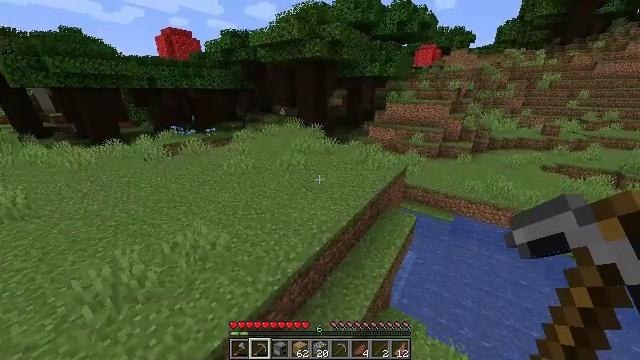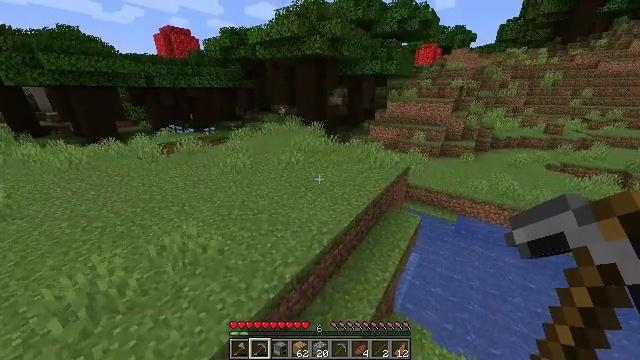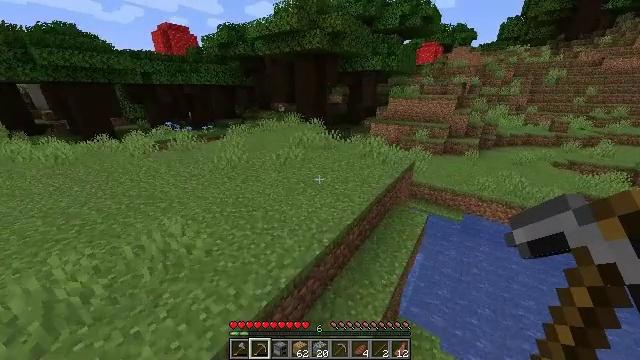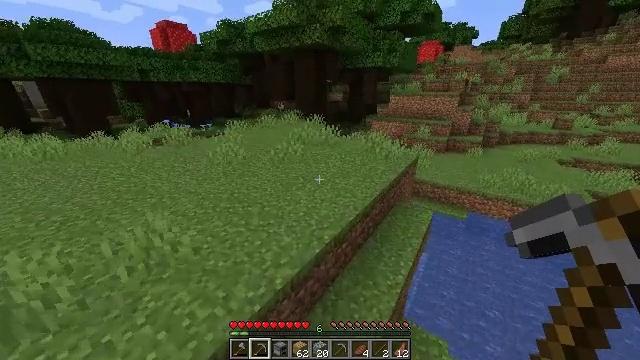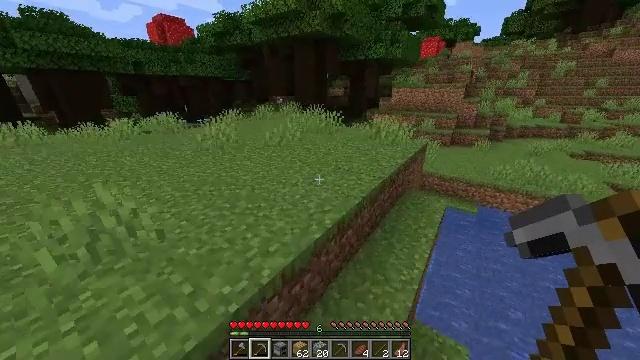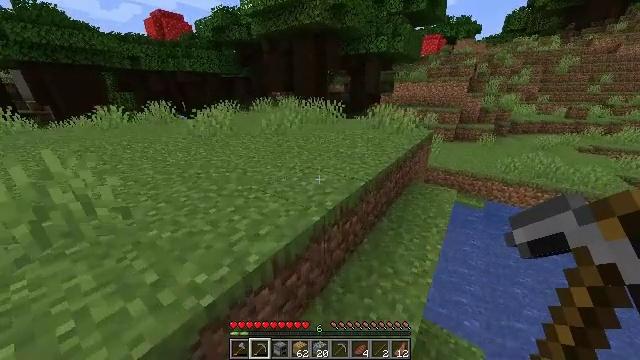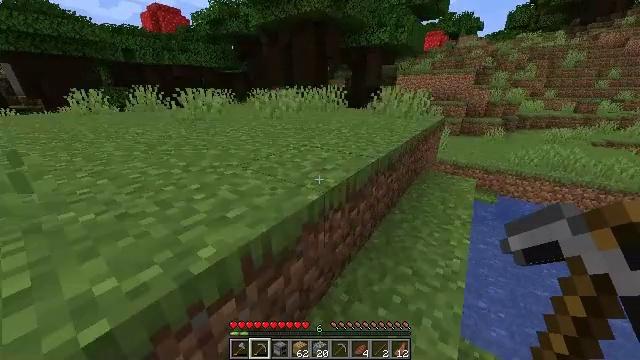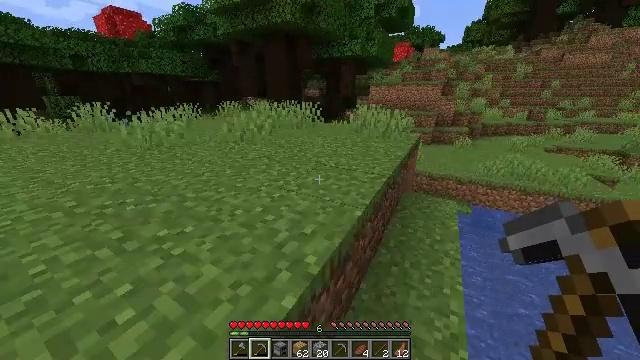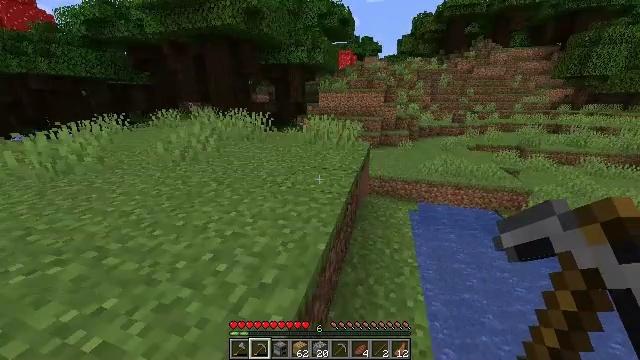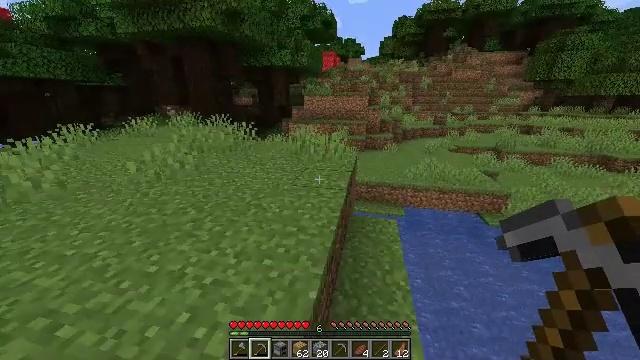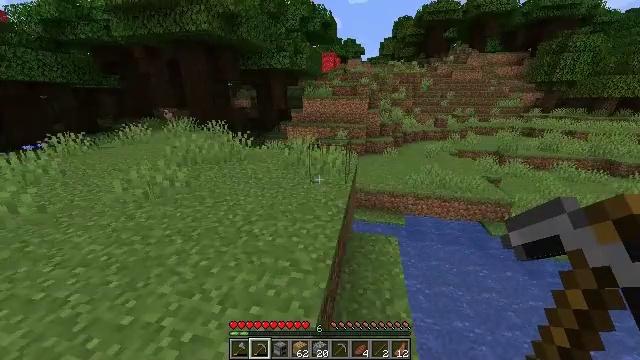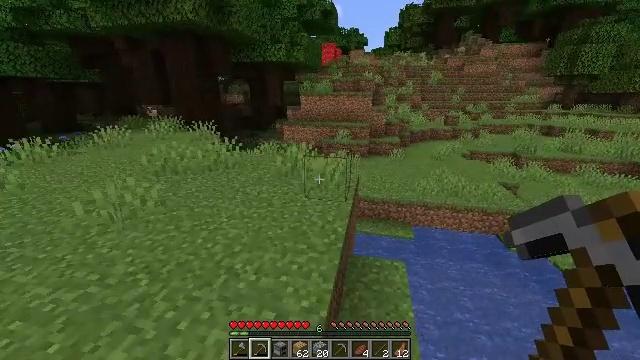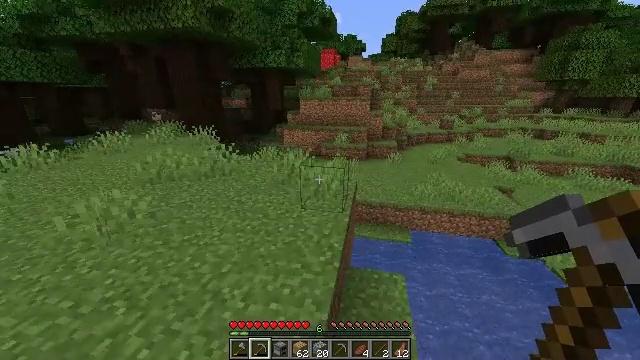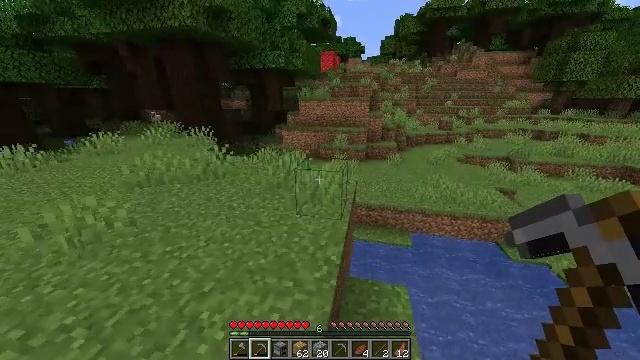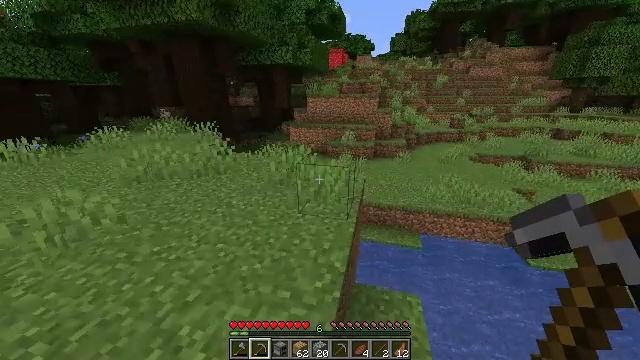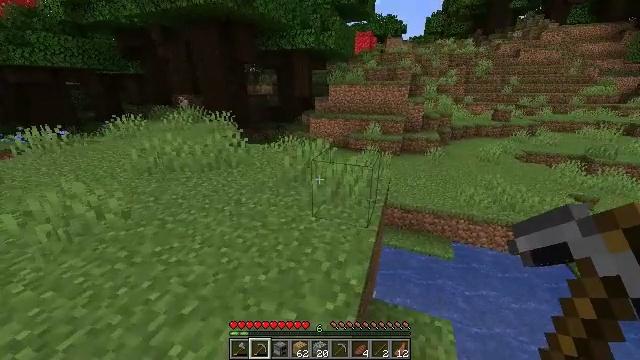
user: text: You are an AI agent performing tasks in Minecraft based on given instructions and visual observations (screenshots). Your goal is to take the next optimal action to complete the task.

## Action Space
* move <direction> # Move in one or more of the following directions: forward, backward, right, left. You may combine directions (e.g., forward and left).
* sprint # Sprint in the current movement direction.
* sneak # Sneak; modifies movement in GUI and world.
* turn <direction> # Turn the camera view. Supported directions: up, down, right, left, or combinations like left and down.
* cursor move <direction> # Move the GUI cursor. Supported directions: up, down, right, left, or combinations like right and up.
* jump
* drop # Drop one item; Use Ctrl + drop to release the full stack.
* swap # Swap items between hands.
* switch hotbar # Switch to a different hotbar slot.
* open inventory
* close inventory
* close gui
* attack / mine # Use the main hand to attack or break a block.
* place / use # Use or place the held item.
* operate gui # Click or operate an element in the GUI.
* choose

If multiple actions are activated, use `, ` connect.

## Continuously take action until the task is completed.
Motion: motion action
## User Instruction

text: Harvest the dead bush.
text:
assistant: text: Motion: move forward, sprint, jump
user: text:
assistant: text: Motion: move forward, sprint, jump
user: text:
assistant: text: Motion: move forward, sprint, jump
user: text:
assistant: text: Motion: move forward, sprint, jump
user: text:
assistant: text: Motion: move forward, sprint, jump
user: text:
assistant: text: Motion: move forward, sprint, jump
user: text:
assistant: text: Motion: move forward, sprint, turn right and up, jump
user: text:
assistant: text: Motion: move forward, sprint, turn right, jump
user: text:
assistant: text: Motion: move forward, sprint, turn right, jump
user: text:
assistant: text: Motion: move forward, sprint, jump
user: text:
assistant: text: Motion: move forward, sprint, jump
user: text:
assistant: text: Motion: move forward, sprint, jump
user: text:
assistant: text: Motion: move forward, sprint, jump
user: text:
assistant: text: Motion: move forward, sprint, turn left, jump
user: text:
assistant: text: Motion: move forward, sprint, turn left and down, jump
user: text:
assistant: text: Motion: move forward, sprint, jump
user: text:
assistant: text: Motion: move forward, sprint, jump
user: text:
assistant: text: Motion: move forward, sprint, turn right, jump
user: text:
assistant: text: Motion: move forward, sprint, turn right, jump
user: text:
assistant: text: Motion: move forward, sprint, turn right, jump
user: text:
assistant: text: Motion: move forward, sprint, jump
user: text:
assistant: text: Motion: move forward, sprint, jump
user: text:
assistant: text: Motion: move forward, sprint, jump
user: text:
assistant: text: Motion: move forward, sprint, jump
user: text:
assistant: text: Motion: move forward, sprint, jump
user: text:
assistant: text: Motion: move forward, sprint, turn down, jump
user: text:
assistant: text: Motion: move forward, sprint, turn down, jump
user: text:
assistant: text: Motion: move forward, sprint, jump
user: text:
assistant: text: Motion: move forward, sprint, jump
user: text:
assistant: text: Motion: move forward, sprint, jump